Question: What is the value of this measurement?
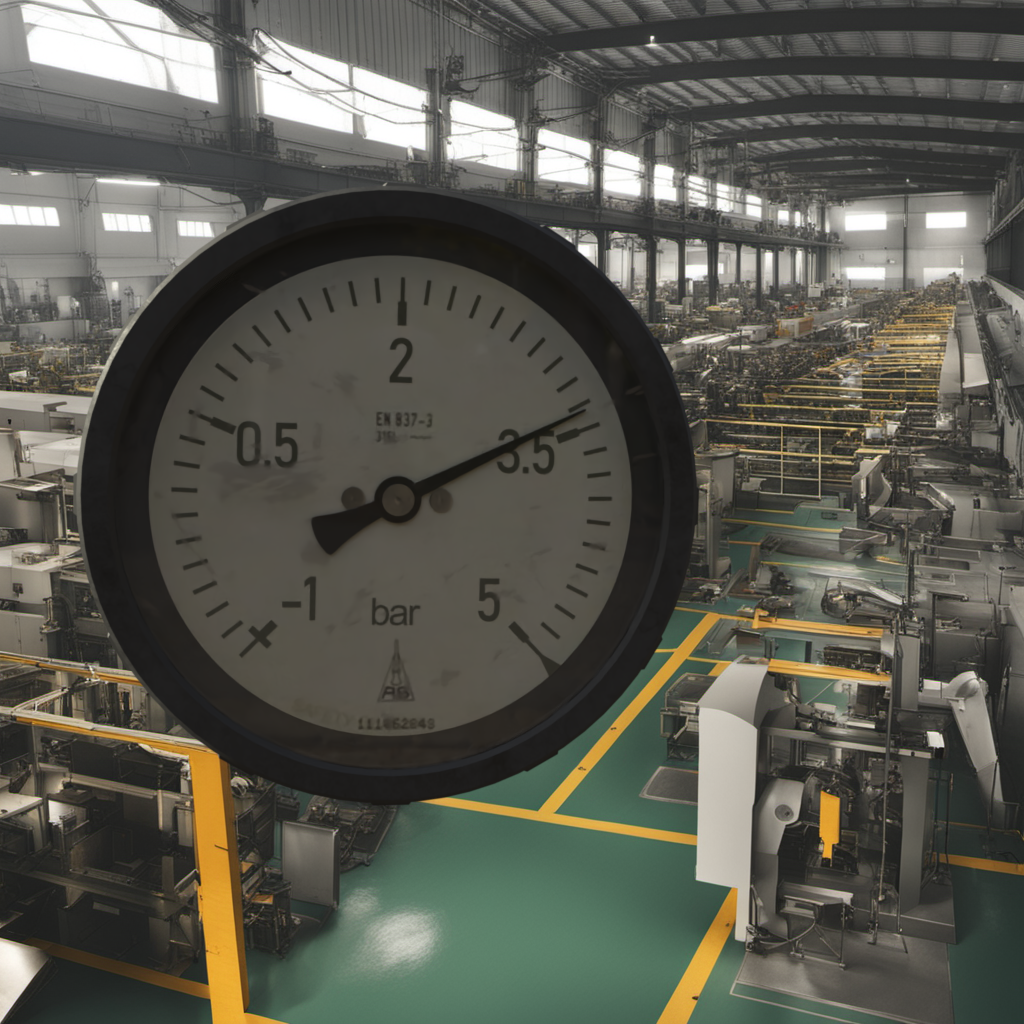
Answer: The result is 3.41
Question: What is the range of the measurement shown in the image?
Answer: The range is from -1 to 5
Question: What is the minimum and maximum value range of the measurement in the image?
Answer: The minimum value is -1 and the maximum value is 5